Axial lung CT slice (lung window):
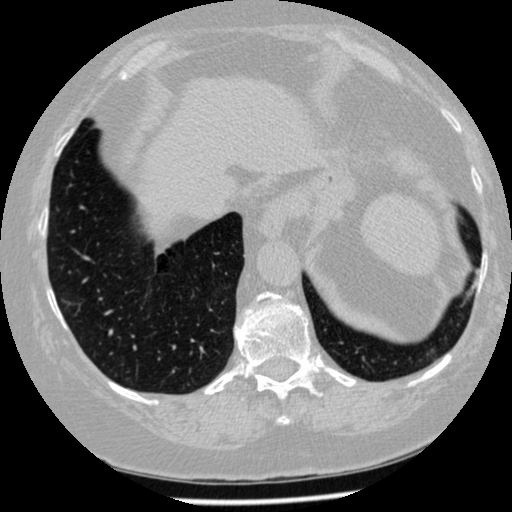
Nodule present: no